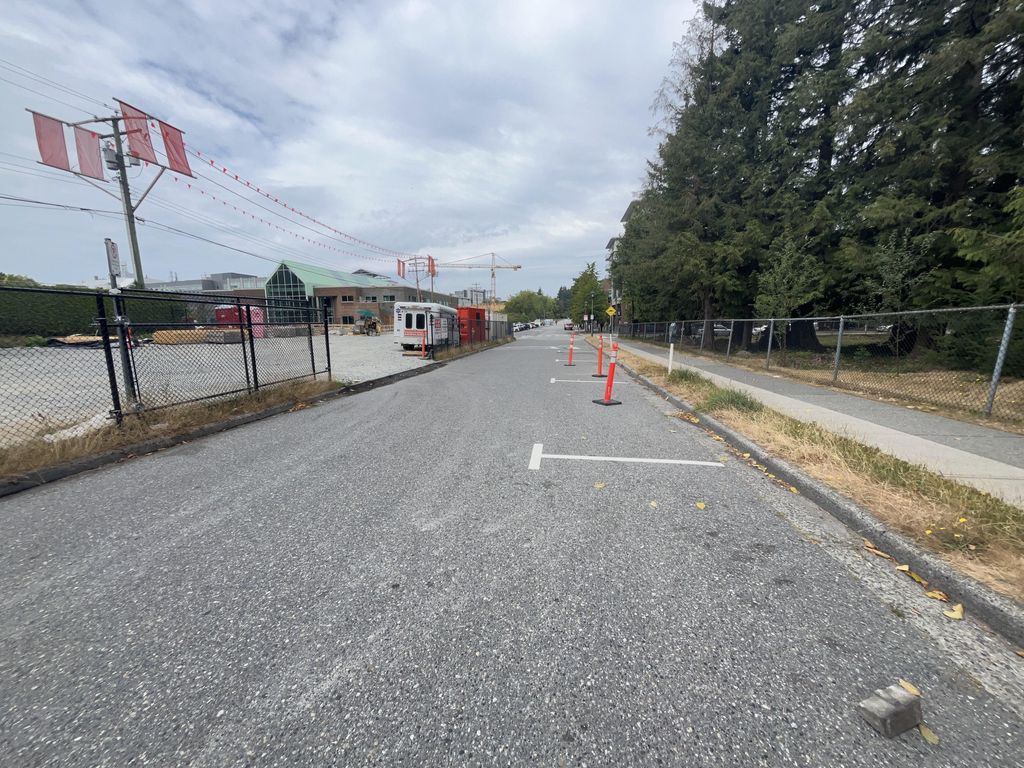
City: vancouver